Field crop: tomato
Growth stage: 1
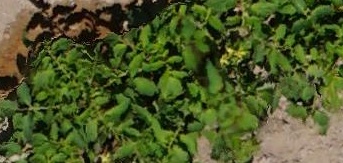
Species: tomato